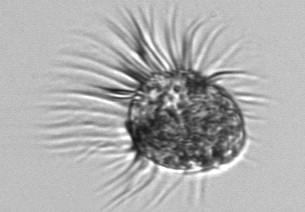
Label: Pelagostrobilidium